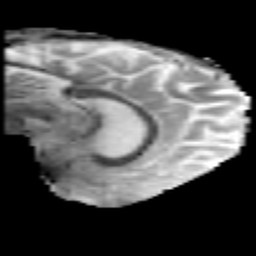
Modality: MD
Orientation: sagittal
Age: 45
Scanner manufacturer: philips
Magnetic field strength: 3 T
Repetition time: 8.574 s
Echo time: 0.1268 s